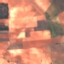
Label: PermanentCrop